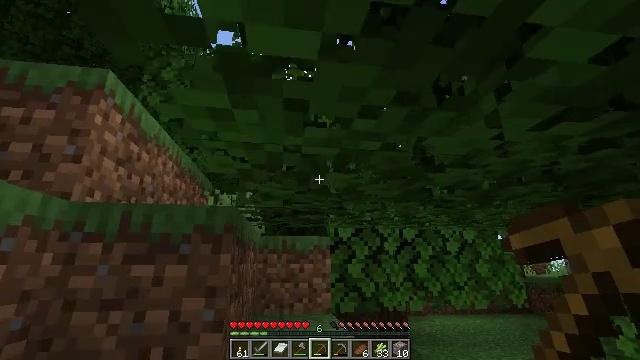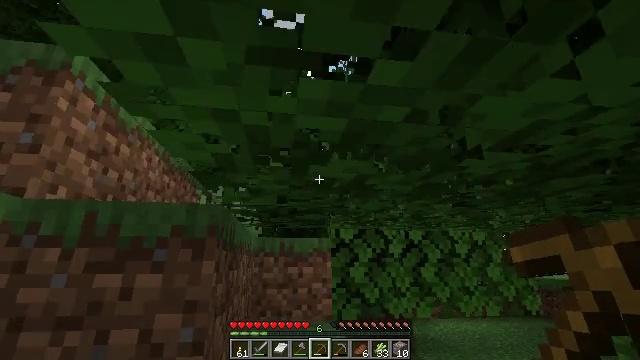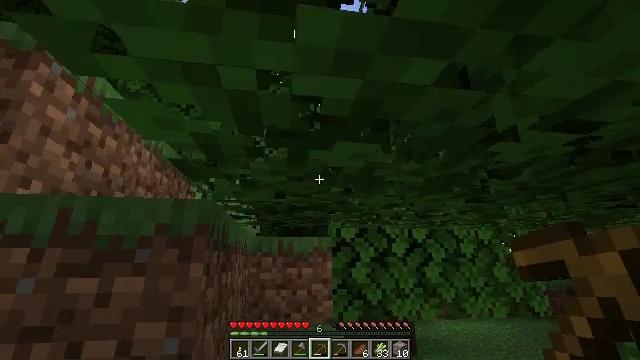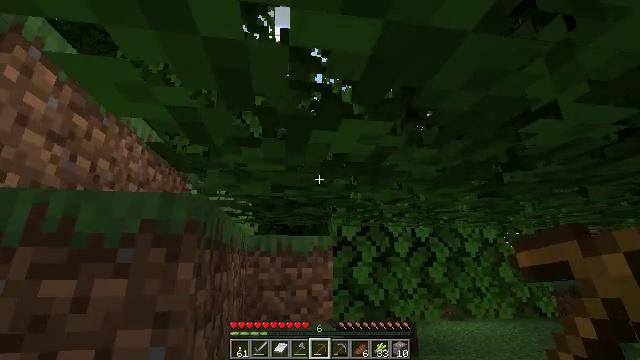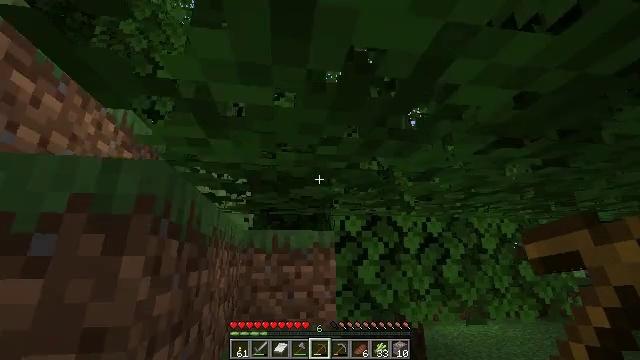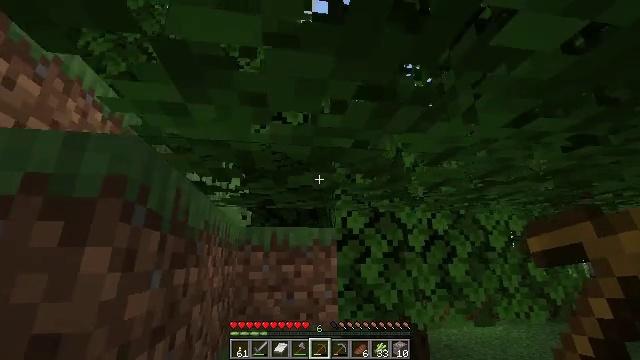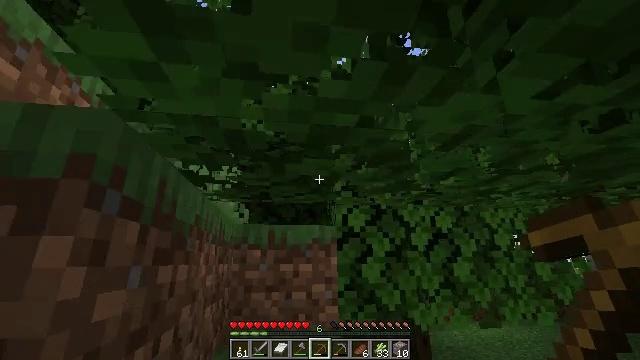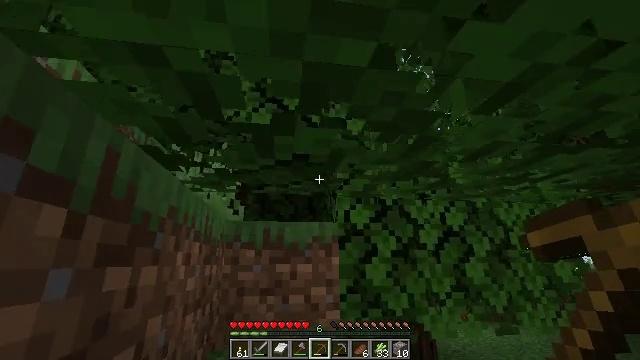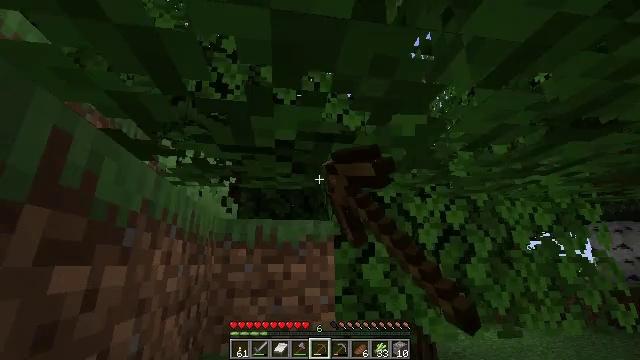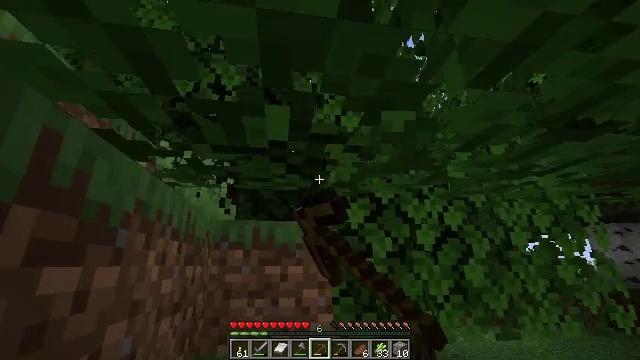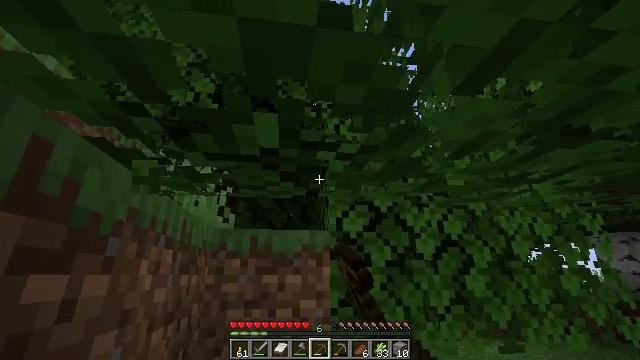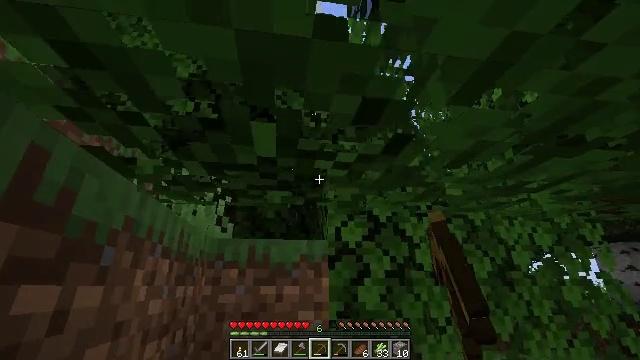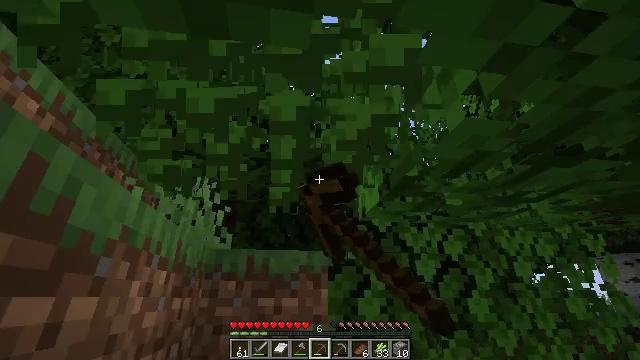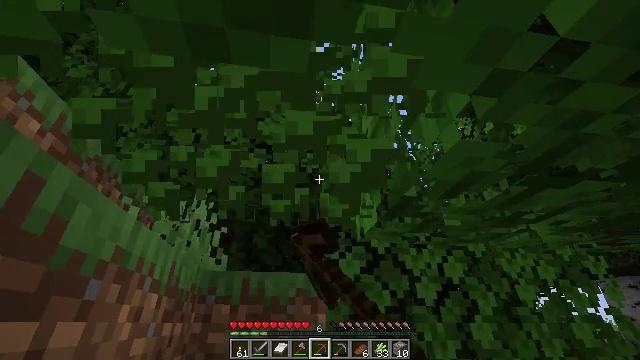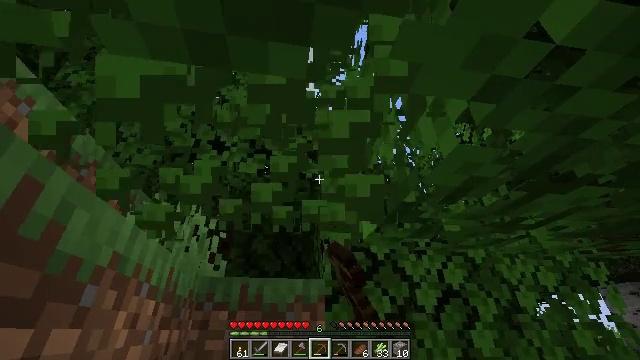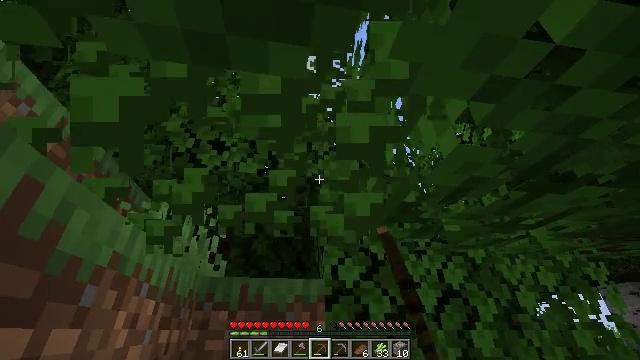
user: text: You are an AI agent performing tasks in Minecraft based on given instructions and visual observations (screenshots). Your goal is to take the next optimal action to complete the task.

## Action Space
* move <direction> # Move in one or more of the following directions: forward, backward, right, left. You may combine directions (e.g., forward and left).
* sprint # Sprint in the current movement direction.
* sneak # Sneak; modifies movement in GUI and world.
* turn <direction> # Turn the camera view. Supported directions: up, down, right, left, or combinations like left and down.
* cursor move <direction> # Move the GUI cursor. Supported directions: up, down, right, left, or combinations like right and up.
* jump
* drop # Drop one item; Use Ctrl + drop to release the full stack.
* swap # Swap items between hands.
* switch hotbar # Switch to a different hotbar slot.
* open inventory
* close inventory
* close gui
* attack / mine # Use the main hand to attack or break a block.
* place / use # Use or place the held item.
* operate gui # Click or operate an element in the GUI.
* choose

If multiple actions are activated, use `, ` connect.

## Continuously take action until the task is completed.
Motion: motion action
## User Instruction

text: Mine oak leaves.
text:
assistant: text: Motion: move forward
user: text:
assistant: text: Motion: move forward
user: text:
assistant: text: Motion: move forward
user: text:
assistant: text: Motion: move forward
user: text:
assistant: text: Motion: move forward
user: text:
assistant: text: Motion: move forward
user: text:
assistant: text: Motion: move forward, attack / mine
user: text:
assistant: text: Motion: move forward, attack / mine
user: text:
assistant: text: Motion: attack / mine
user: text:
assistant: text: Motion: turn up, attack / mine
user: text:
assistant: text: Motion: turn up, attack / mine
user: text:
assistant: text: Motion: turn up, attack / mine
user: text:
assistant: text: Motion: turn up, attack / mine
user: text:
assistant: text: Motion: turn up, attack / mine
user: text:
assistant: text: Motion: attack / mine
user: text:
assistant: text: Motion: attack / mine
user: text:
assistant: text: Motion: attack / mine
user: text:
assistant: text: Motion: attack / mine
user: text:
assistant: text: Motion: attack / mine
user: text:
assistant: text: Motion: attack / mine
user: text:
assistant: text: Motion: attack / mine
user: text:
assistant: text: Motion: attack / mine
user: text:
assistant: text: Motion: attack / mine
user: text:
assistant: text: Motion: move forward, attack / mine
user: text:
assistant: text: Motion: move forward, turn left, attack / mine
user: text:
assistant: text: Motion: move forward, turn left, attack / mine
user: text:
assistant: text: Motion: move forward, turn left
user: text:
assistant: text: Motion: move forward, turn left
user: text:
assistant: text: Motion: move forward, turn left and down
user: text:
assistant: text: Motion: move forward, turn left and down, jump